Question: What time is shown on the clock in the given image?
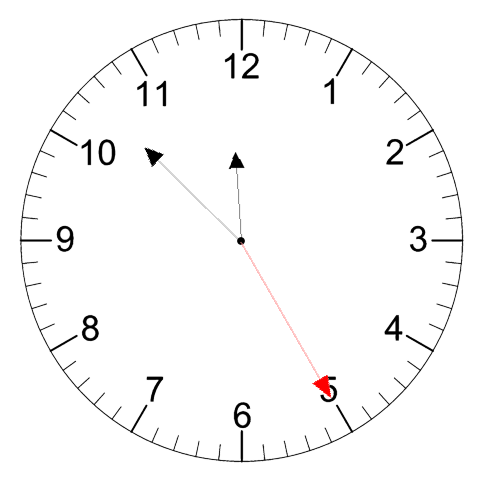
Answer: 11:52:25